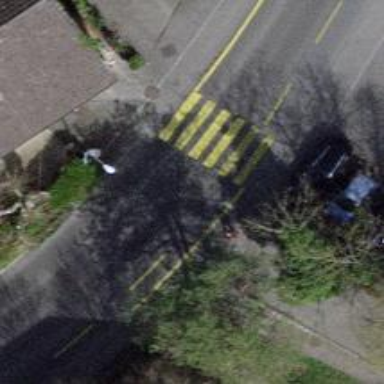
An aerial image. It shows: Zebra crossing for pedestrians.